Aerial crown-view tile of a tropical tree (Barro Colorado Island, Panama), acquired 20250616:
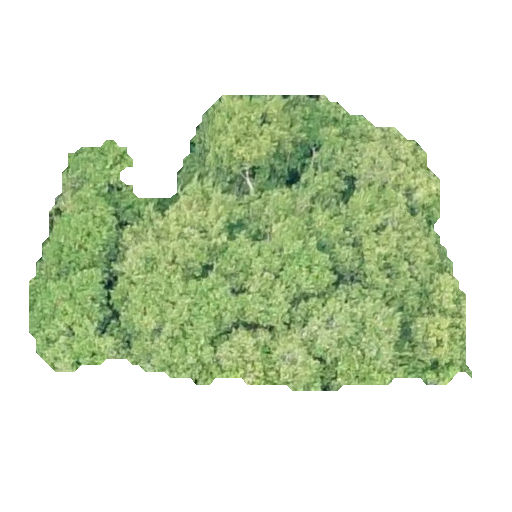
Species: Prioria copaifera
GBIF accepted scientific name: Prioria copaifera
Crown area: 143.193 m²